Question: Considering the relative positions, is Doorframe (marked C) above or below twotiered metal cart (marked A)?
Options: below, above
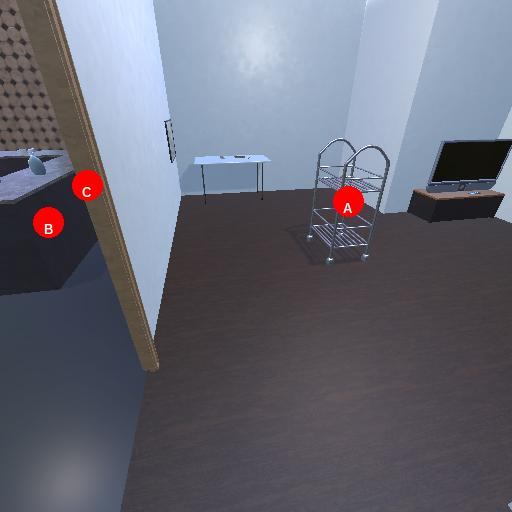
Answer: below